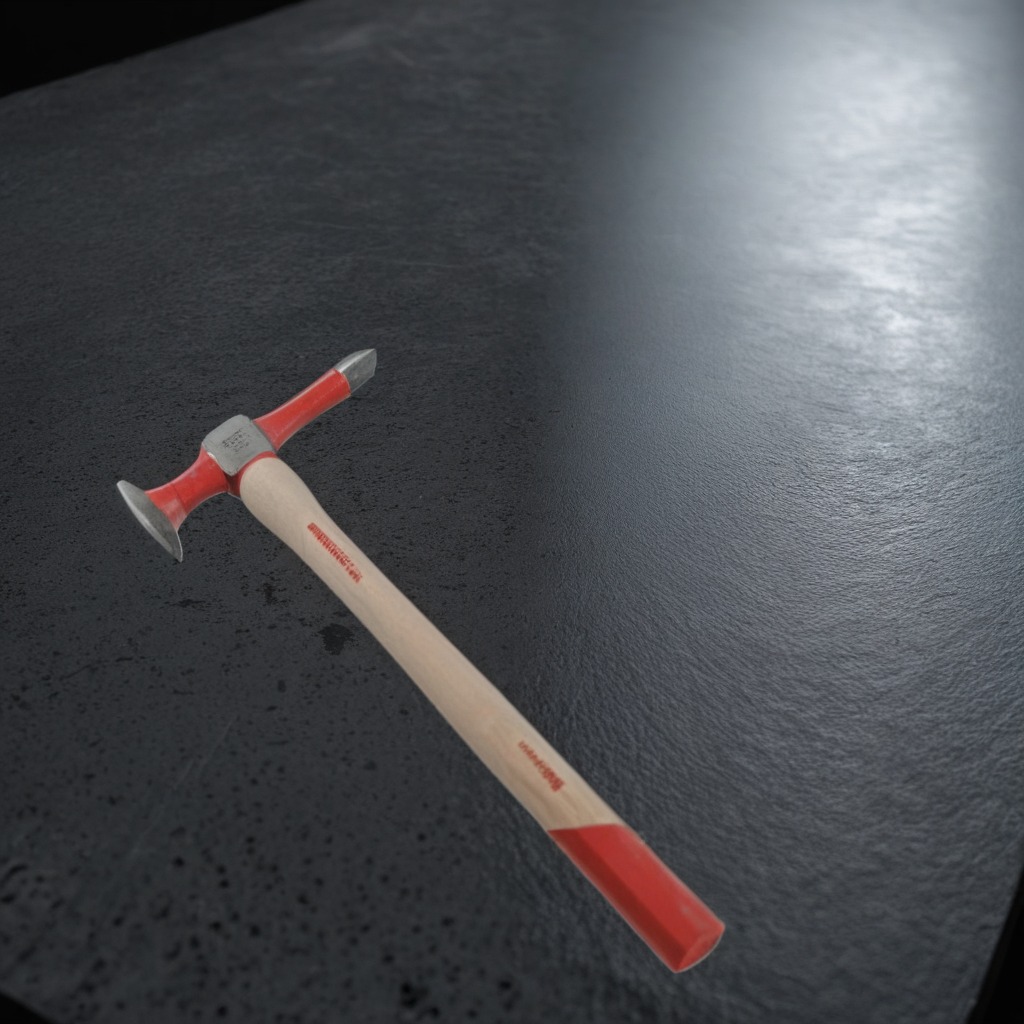
A hammer is lying on the clean granite table inside a workshop at night.